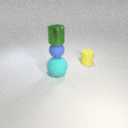
small green metal cylinder above small blue rubber sphere